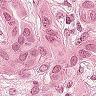
Metastatic tissue present: yes